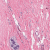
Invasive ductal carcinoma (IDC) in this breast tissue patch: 0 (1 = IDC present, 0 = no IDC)